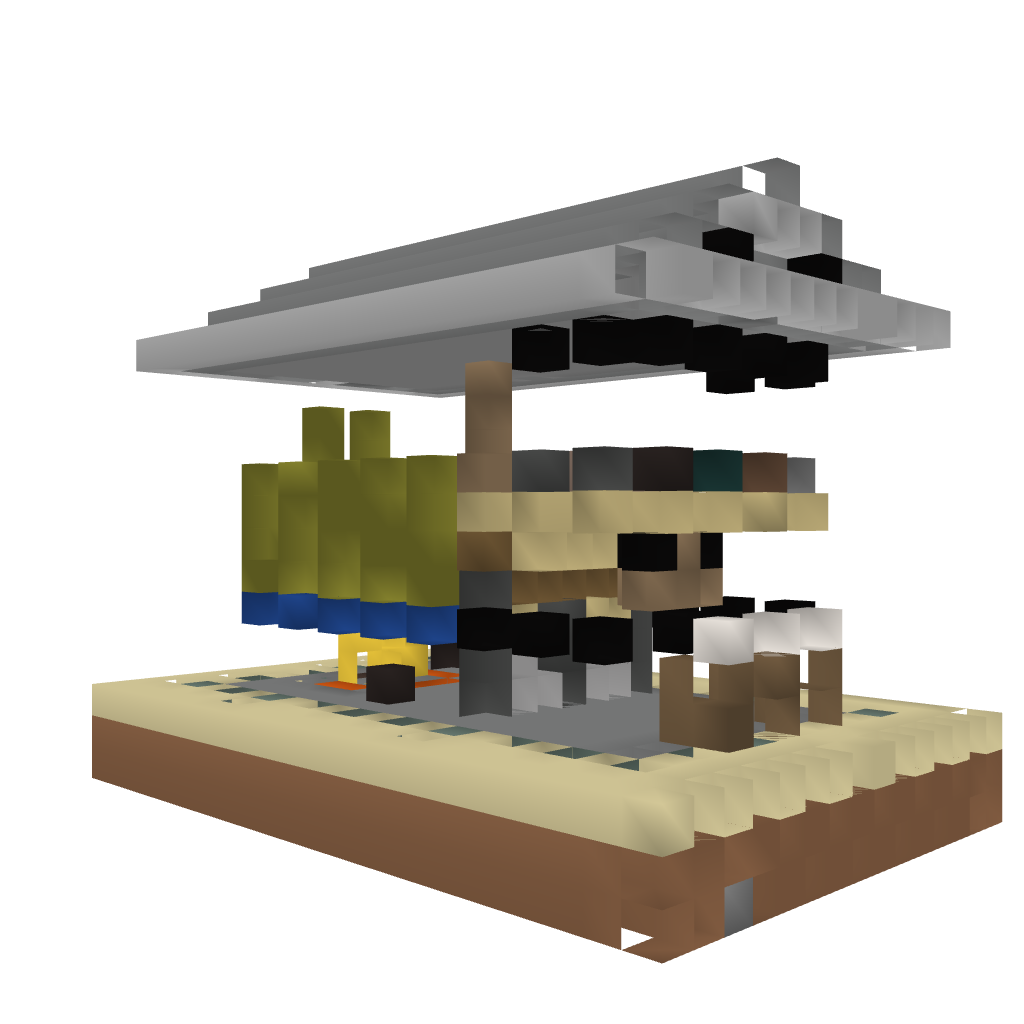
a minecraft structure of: small partenon